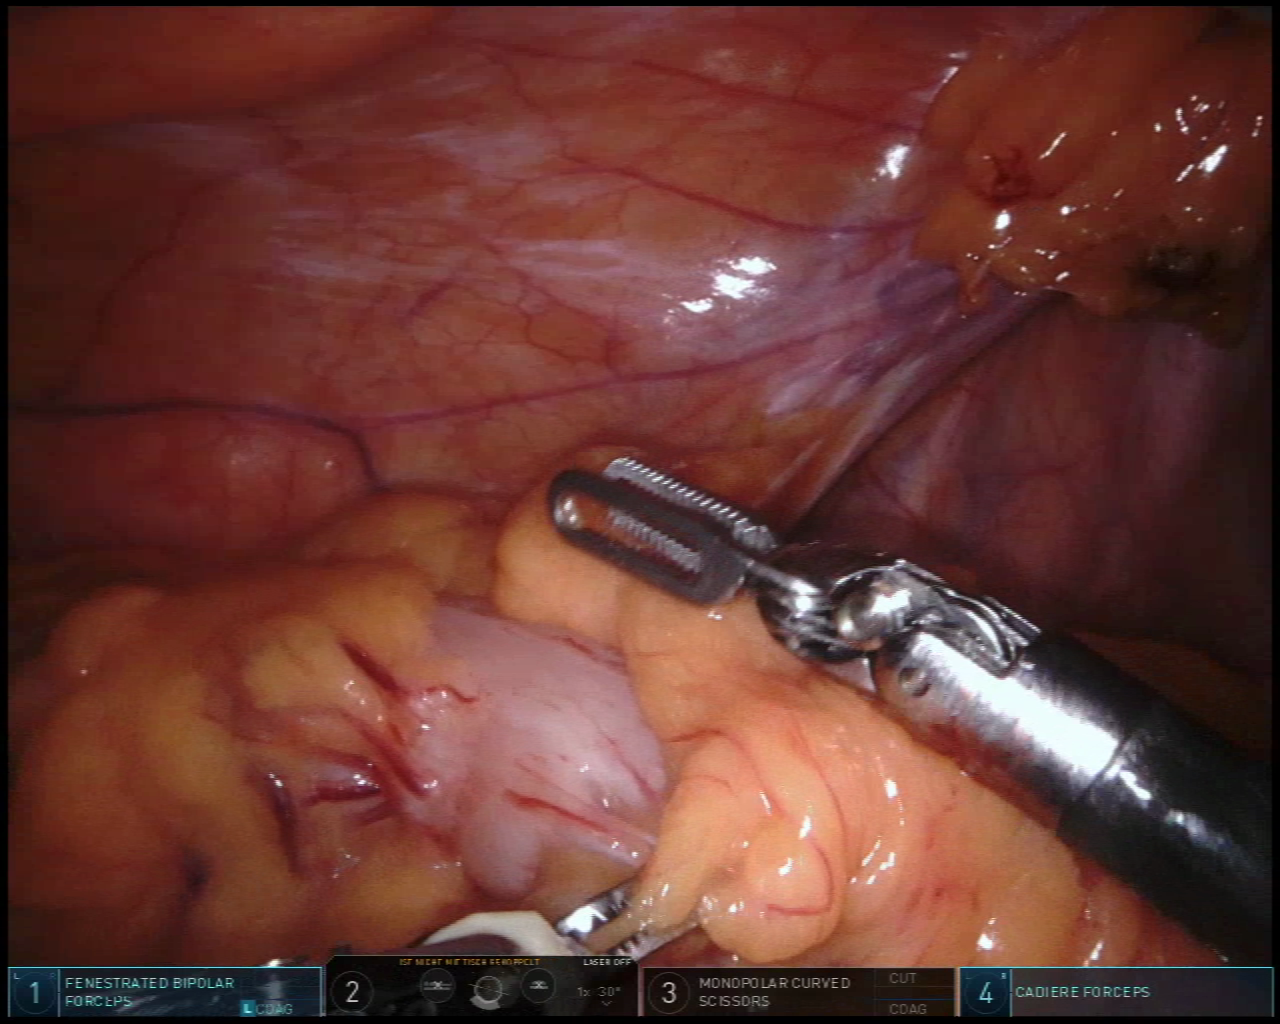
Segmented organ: colon
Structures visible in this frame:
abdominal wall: yes
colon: yes
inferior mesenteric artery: no
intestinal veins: no
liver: no
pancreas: no
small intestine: no
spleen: no
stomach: no
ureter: no
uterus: no
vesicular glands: no